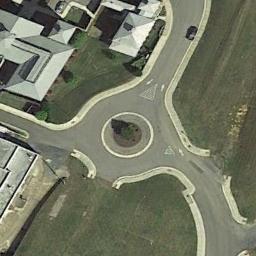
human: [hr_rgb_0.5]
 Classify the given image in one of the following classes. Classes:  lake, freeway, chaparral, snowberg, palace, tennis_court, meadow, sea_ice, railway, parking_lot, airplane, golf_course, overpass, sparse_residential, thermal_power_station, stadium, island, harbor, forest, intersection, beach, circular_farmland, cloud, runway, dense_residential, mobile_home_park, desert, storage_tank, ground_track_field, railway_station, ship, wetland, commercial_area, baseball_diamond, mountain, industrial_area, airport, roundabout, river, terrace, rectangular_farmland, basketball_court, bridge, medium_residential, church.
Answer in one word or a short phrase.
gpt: roundabout